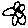
Label: flower